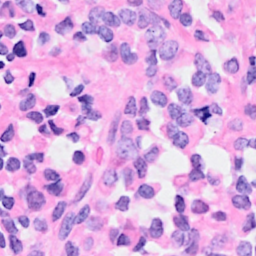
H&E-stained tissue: Breast